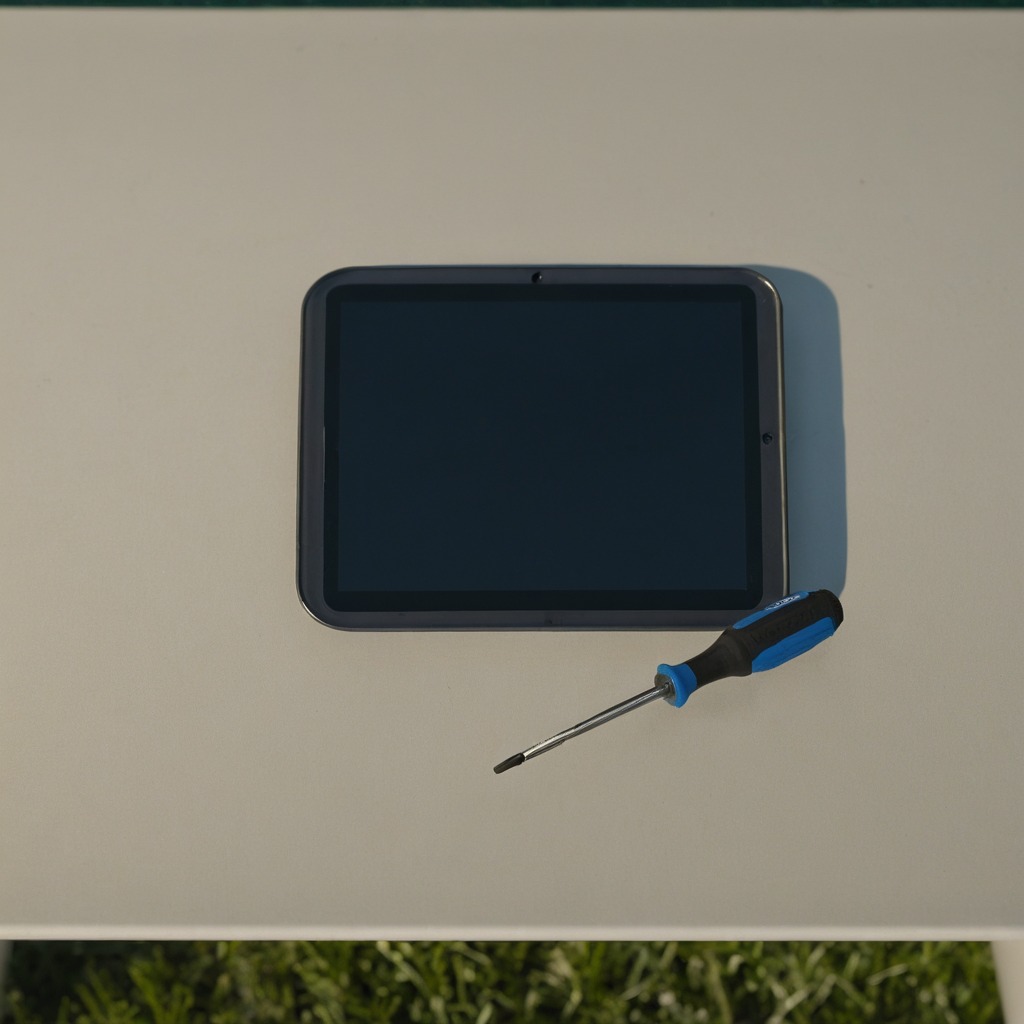
A screwdriver lies on the table in a temporary outdoor tool station.